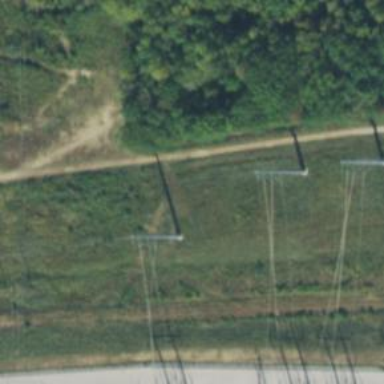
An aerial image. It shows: Power tower.